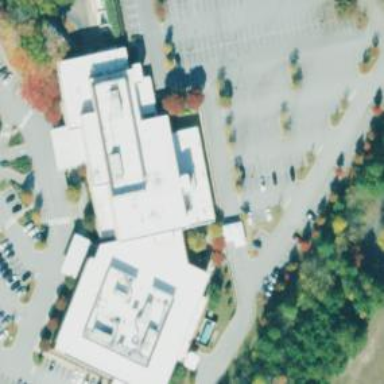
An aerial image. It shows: Hospital building.